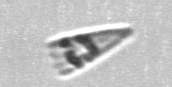
Label: Licmophora